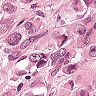
Metastatic tissue present: yes